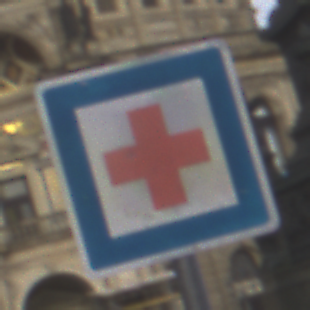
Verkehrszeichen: ErsteHilfe
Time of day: MorningAfternoon
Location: Outdoor (Urban)
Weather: PartlyCloudy
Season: NotSpecified
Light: Natural